Field crop: maize
Growth stage: 2
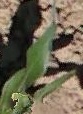
Species: maize